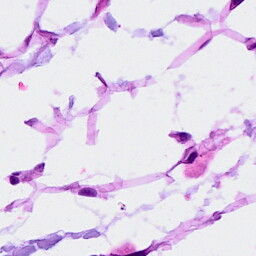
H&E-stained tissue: Breast